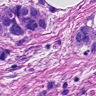
Metastatic tissue present: yes